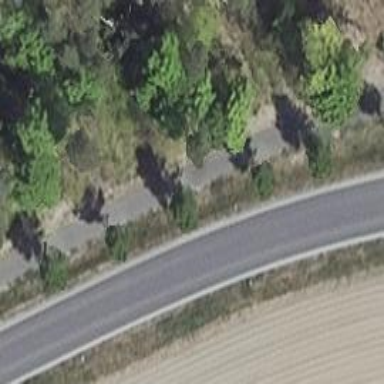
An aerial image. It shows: Deciduous broadleaved tree on the street.